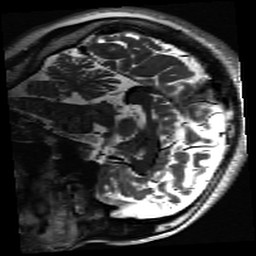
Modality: inplaneT2
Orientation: sagittal